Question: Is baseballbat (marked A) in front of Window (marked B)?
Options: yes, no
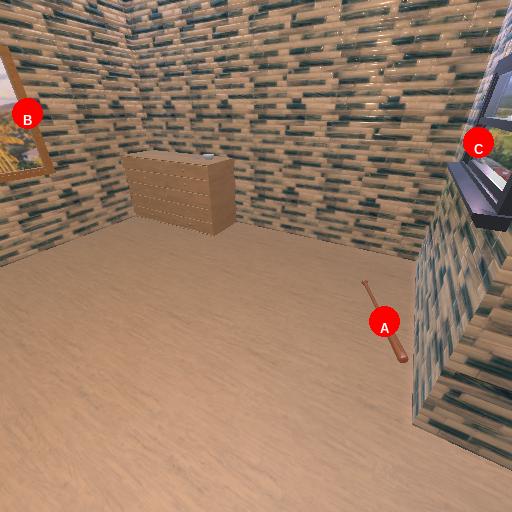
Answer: yes